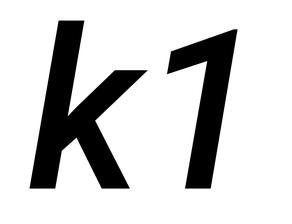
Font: Roboto-Italic_Medium_Italic